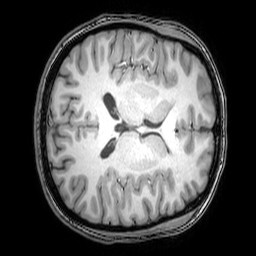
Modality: T1w
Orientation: axial
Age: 18
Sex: female
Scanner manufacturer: philips
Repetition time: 0.008209 s
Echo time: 0.00379 s